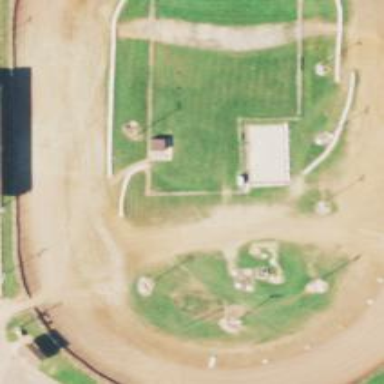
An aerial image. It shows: Dirt raceway for motor sports.